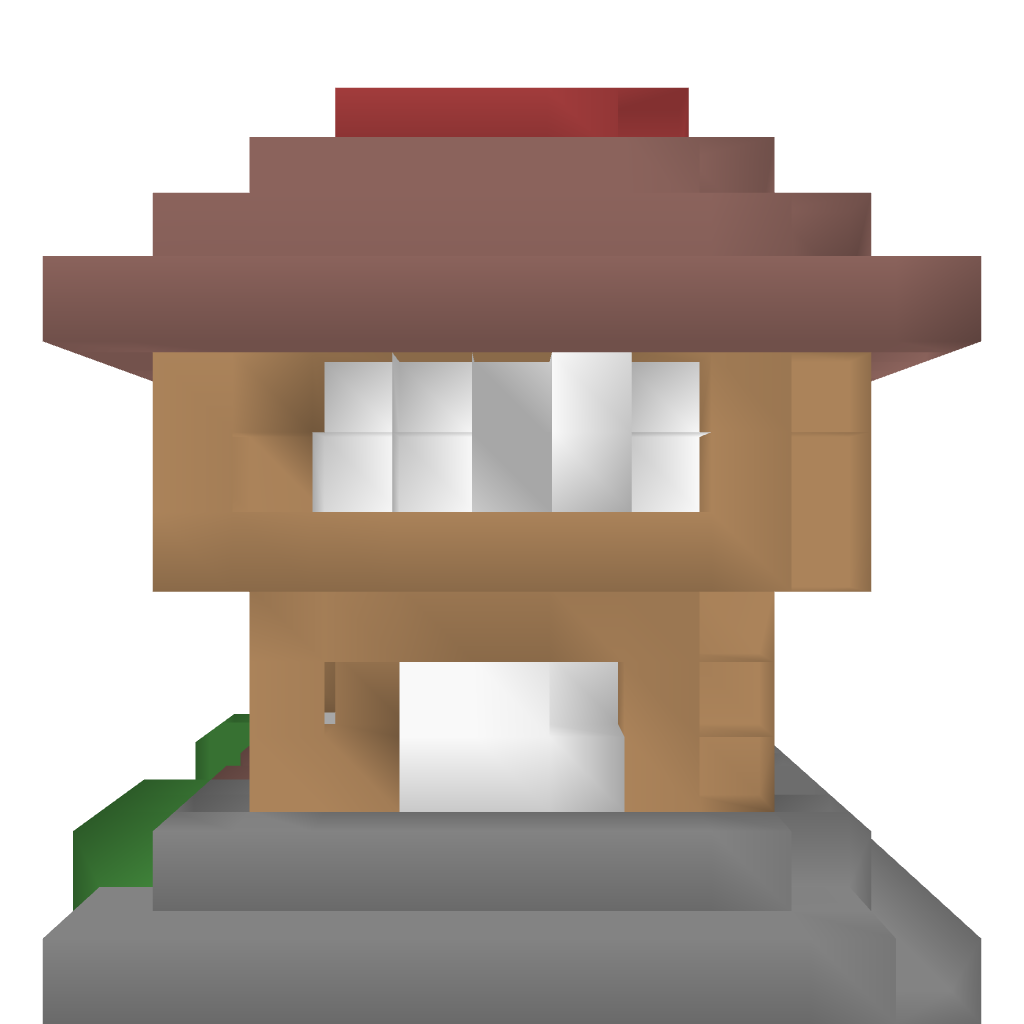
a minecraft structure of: small medieval house good quality